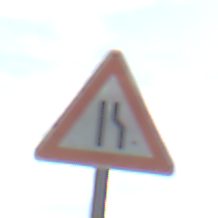
Verkehrszeichen: EinseitigVerengteFahrbahnRechts
Umgebung: Outdoor, Suburban
Tageszeit: MorningAfternoon
Wetter: PartlyCloudy
Licht: Natural
Jahreszeit: NotSpecified
Kontrast: HighContrast